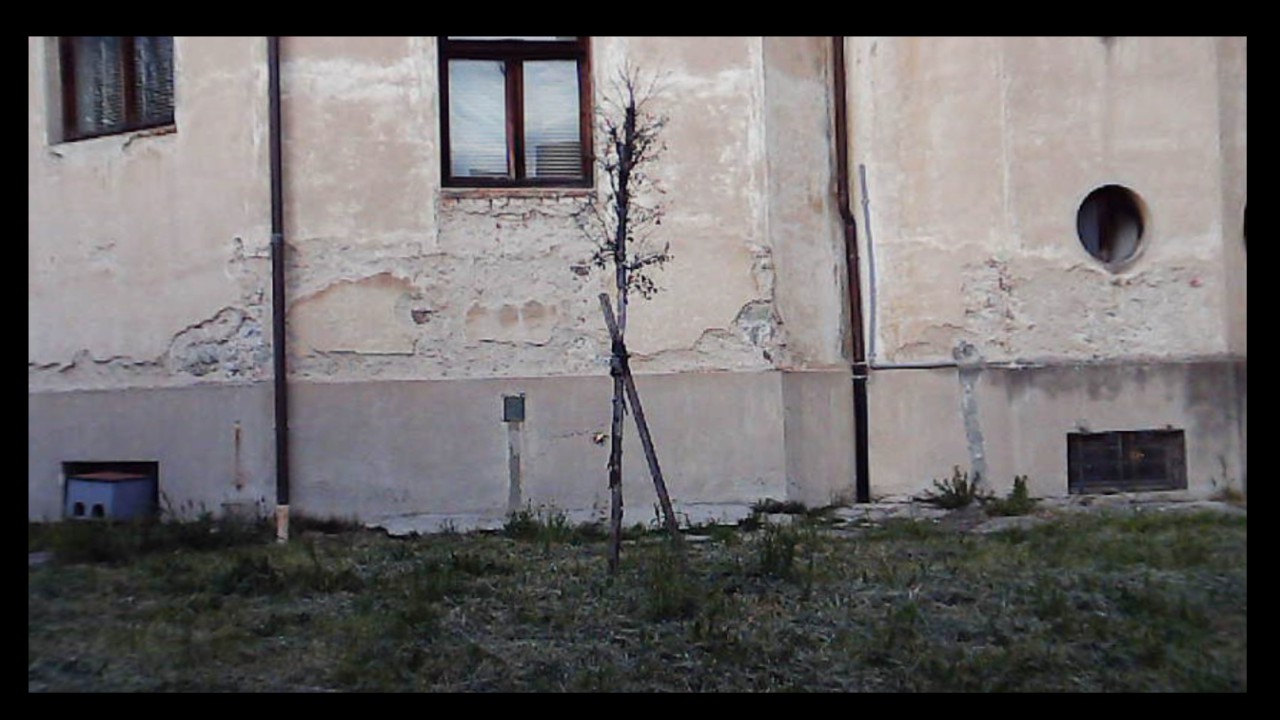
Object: DarwinFPV cineape20